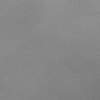
Atmospheric dust classification: dusty